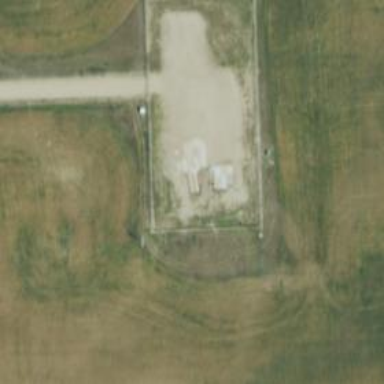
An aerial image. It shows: Military bunker enclosed by fence.